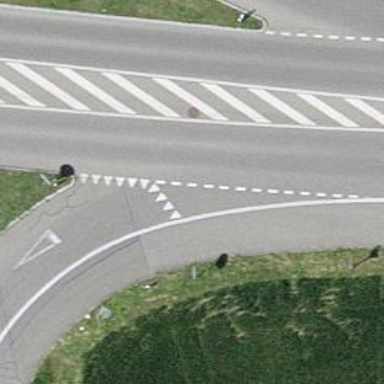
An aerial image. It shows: Road with "give way" sign.